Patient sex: M
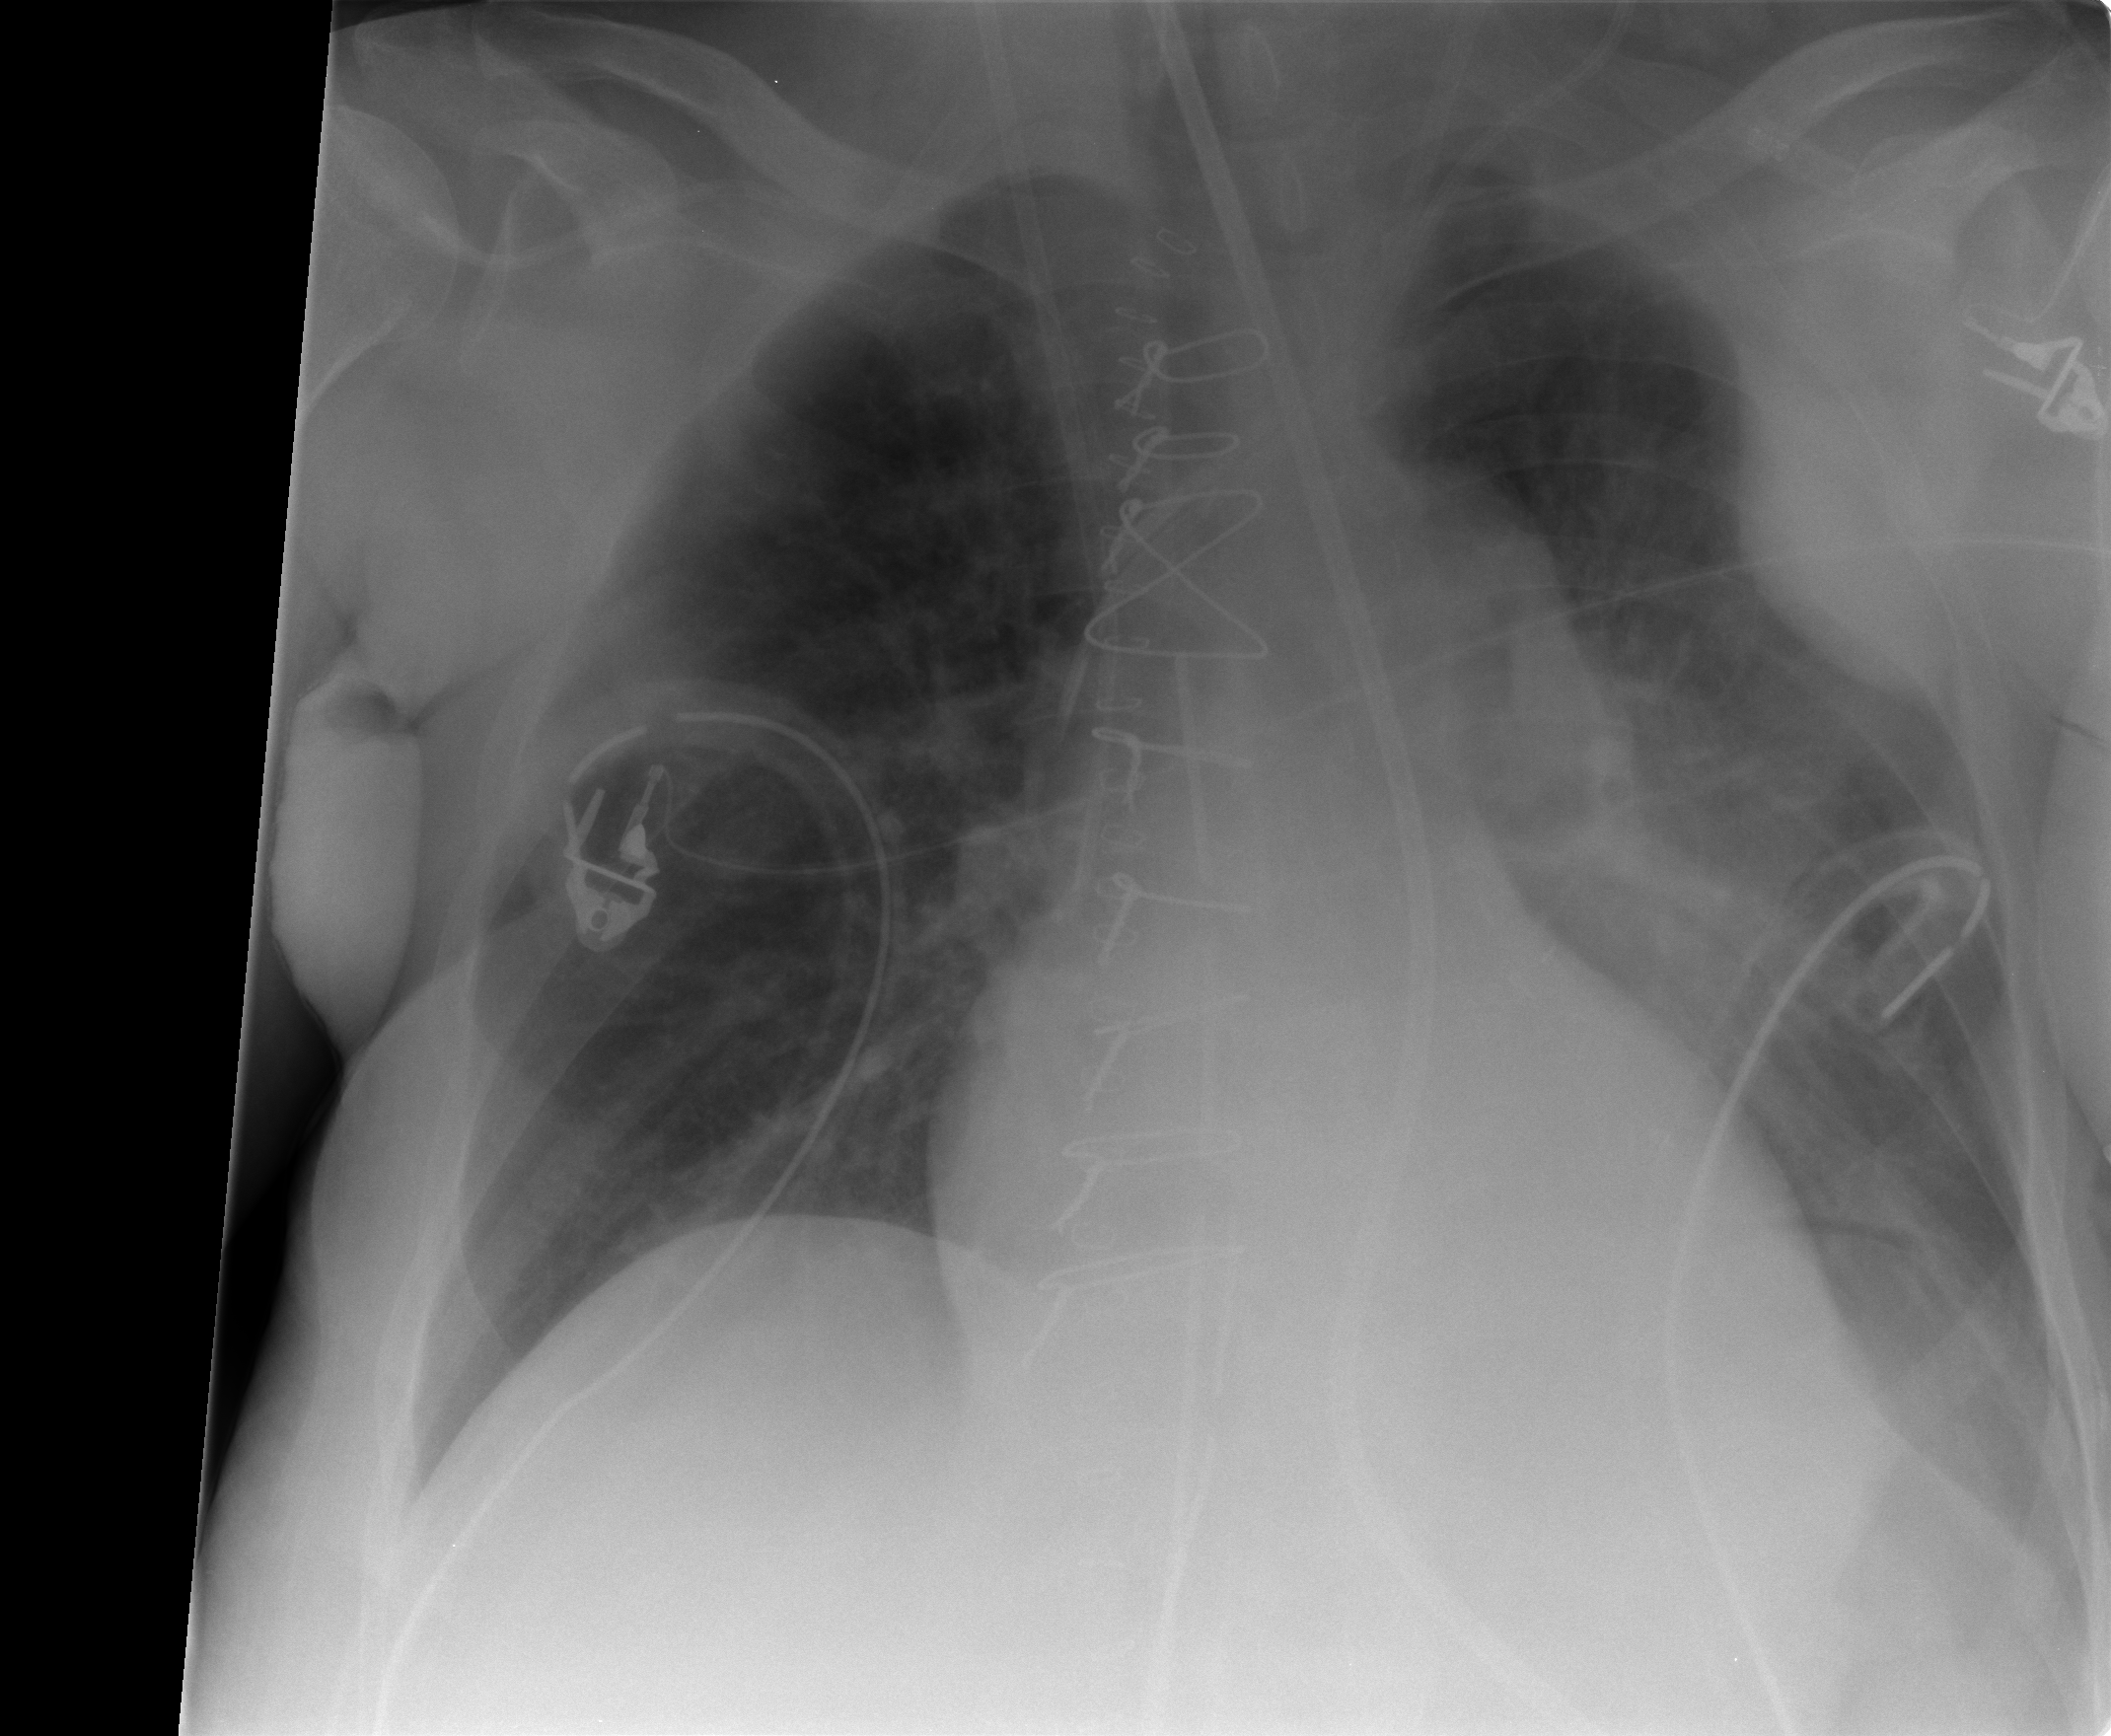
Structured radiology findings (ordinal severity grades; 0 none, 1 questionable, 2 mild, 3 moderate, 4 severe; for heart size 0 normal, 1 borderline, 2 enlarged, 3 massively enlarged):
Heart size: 2
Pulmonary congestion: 1
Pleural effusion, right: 0
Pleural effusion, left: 2
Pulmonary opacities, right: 0
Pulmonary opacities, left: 2
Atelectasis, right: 2
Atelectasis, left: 2